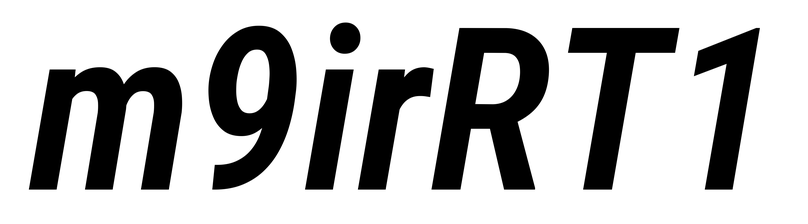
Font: Roboto-Italic_Condensed_SemiBold_Italic